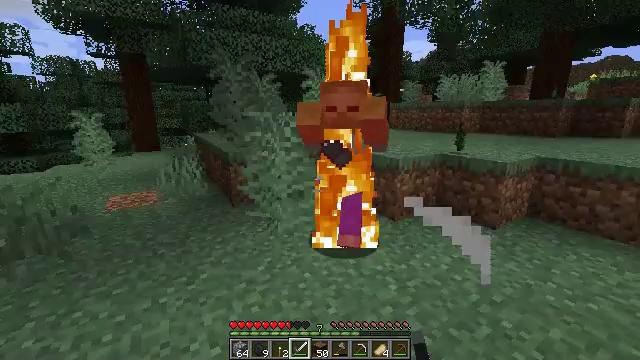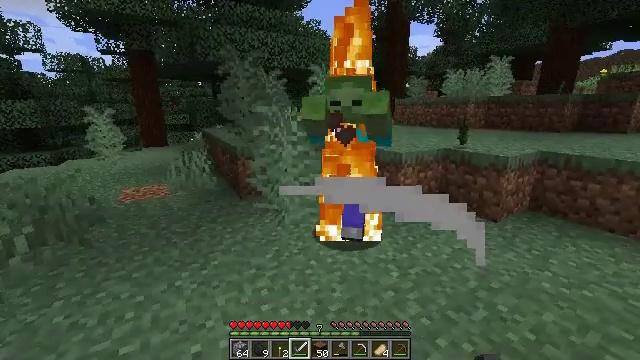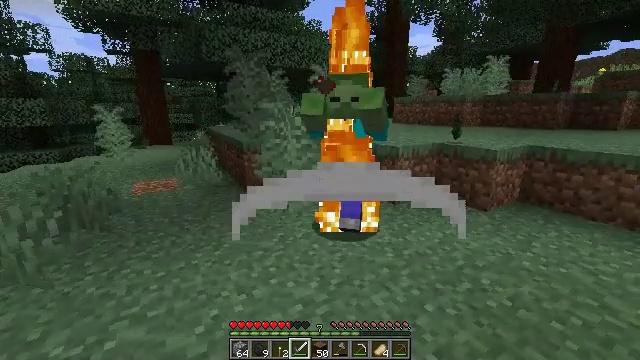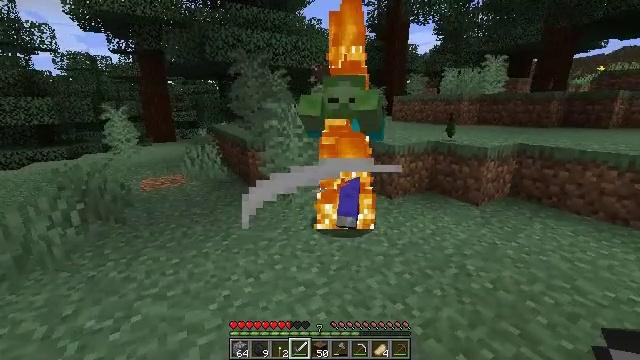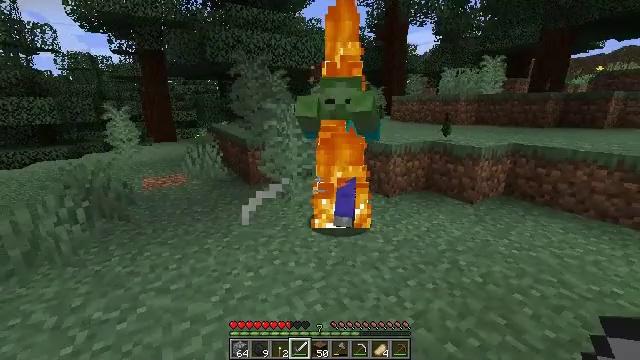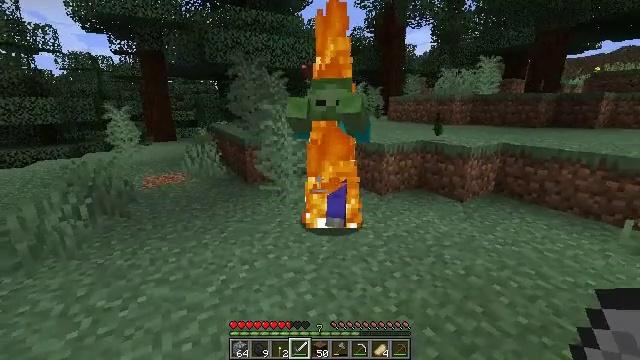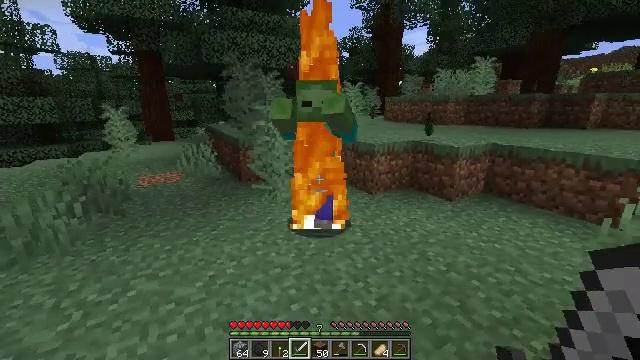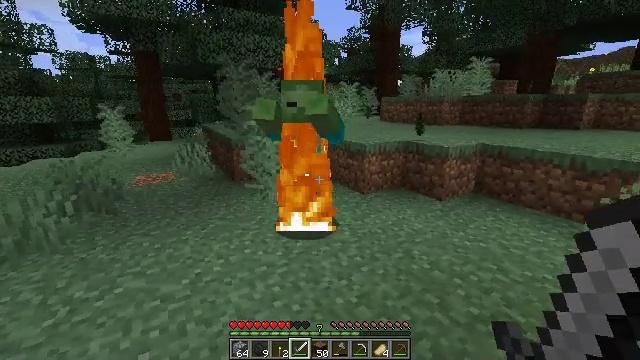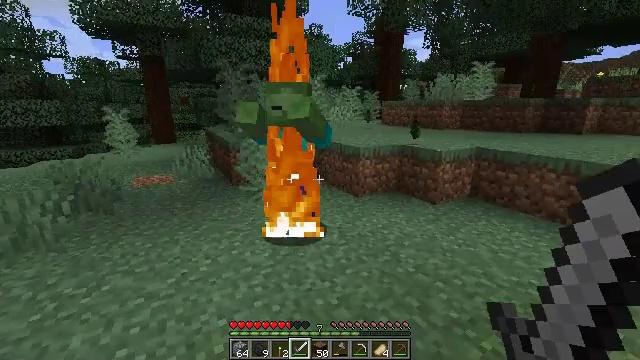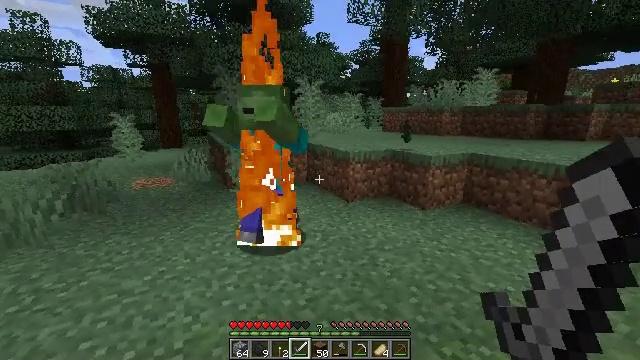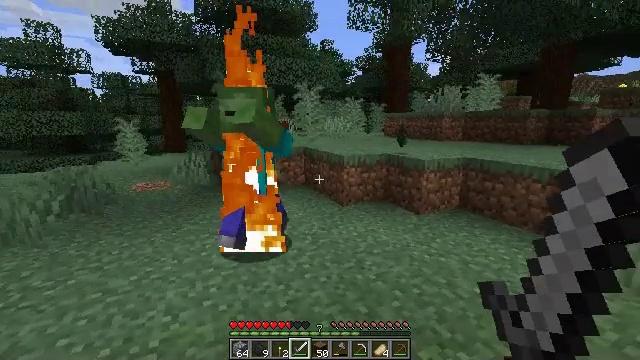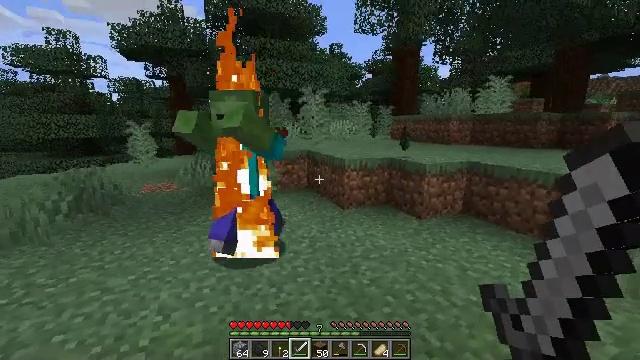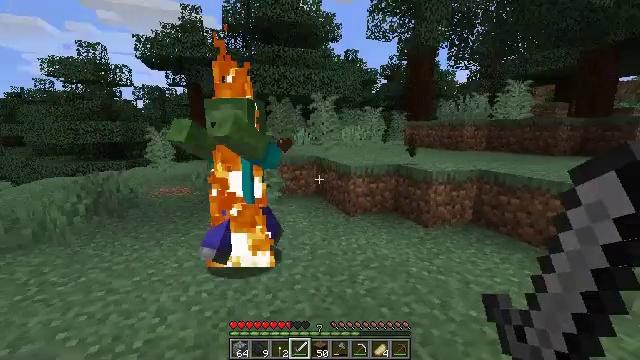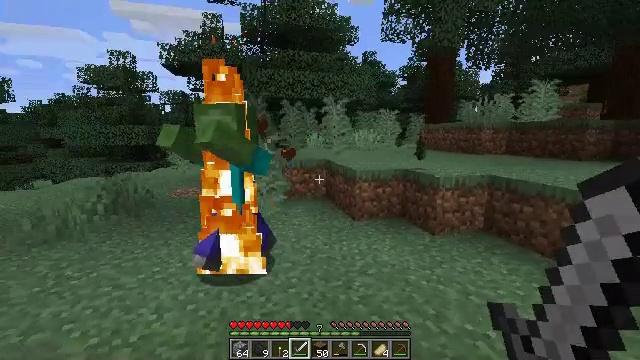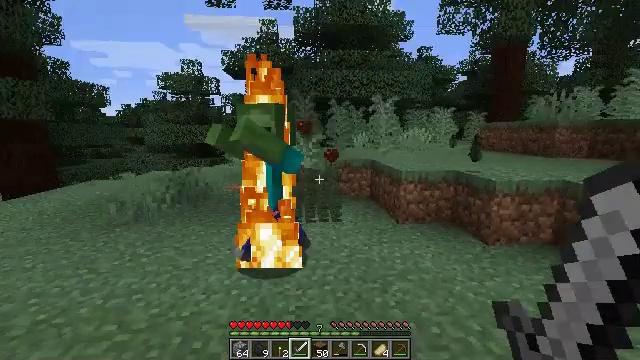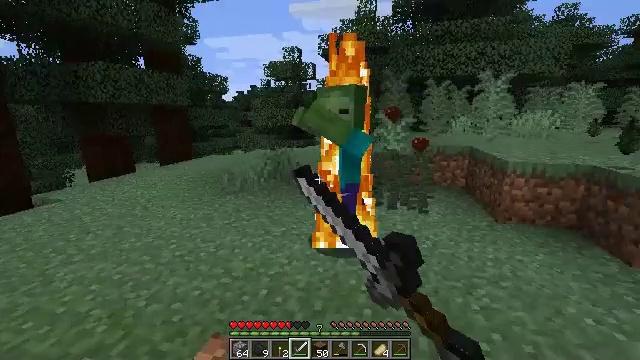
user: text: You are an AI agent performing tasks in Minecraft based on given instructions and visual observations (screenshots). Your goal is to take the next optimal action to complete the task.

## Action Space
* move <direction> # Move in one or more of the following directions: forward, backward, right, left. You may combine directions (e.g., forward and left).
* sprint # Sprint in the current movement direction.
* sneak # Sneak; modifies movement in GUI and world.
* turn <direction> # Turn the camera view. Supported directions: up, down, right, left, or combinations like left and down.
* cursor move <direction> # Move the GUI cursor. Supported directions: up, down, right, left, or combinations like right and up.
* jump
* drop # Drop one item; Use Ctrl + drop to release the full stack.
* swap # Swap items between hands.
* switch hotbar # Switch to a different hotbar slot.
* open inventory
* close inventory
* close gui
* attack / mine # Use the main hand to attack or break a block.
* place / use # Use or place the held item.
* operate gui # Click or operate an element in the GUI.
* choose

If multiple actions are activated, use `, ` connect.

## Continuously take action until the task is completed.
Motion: motion action
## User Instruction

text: Break the large fern to clear the space.
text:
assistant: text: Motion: move back, turn left
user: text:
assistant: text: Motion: move back
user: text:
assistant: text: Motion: move back
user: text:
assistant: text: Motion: move back and move right
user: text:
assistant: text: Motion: move right
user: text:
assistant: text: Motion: move right
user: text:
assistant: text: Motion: move right
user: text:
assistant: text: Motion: move right, turn left
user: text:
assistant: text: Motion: move right, turn left and up
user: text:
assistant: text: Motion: move right, turn left and up
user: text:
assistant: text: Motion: move right, turn left
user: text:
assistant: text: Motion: move right, turn left and up
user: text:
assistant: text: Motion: move right, turn left
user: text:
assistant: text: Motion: turn left, attack / mine
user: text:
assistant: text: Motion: turn left and down, attack / mine
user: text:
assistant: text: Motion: turn left, attack / mine
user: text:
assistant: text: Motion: move back, turn left, attack / mine
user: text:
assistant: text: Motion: move back, attack / mine
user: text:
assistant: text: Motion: move back
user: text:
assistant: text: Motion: no_op